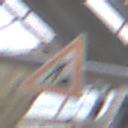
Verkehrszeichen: Arbeitsstelle
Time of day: Midday
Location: Roofed (Special)
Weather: Overcast
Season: NotSpecified
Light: Natural